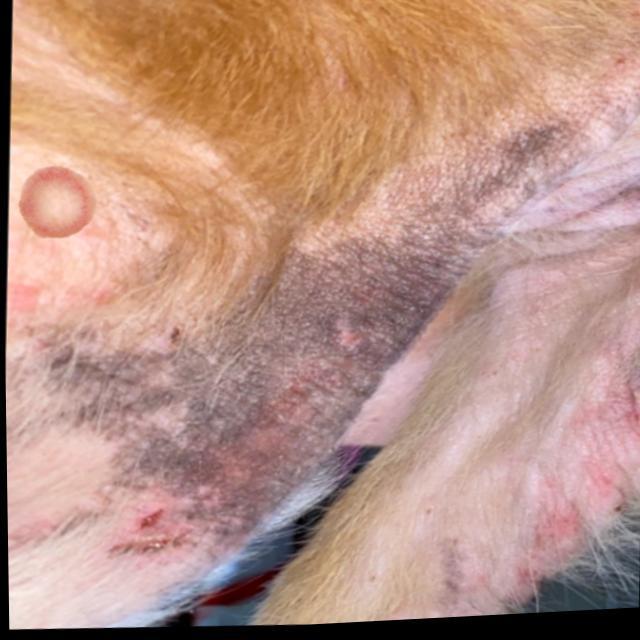
Canine ringworm (Dermatophytosis) — fungal infection caused by Microsporum or Trichophyton. Presents with circular alopecia, scaling, crusting, and broken hairs.